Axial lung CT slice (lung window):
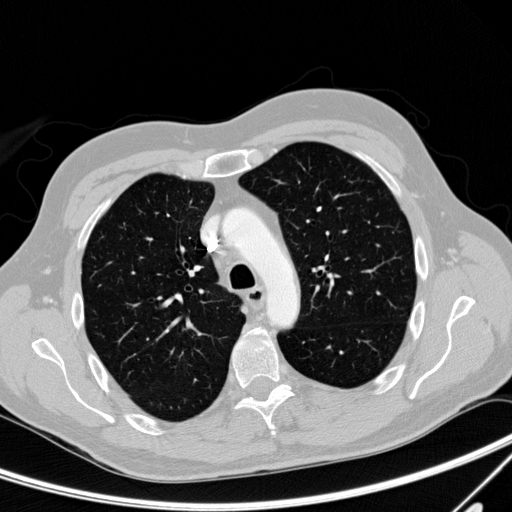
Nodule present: no